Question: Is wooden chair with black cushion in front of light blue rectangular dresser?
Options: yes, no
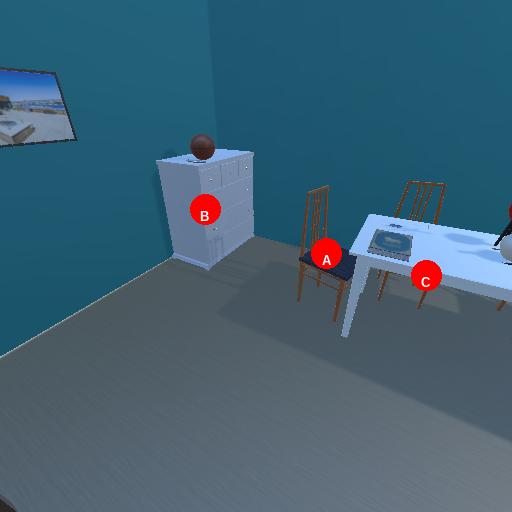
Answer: yes